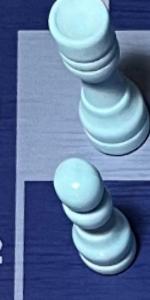
Label: Pawn_White